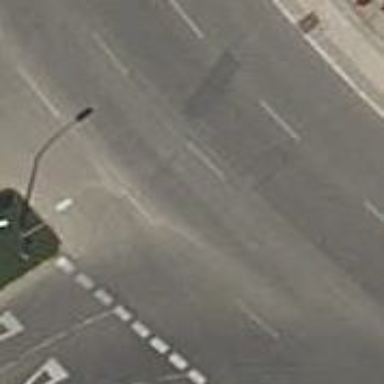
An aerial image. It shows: Tertiary road with asphalt surface leading to roundabout.